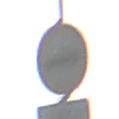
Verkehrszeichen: VerbotPersonenkraftwagen
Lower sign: SonstigeFahrzeugePersonengruppenFrei4
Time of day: SunriseSunset
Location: Outdoor (Suburban)
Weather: PartlyCloudy
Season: NotSpecified
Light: Natural